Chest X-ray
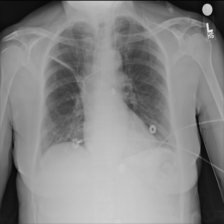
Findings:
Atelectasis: negative
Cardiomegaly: negative
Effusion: negative
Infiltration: negative
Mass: negative
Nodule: negative
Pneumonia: negative
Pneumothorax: negative
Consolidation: negative
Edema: negative
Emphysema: negative
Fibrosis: negative
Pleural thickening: negative
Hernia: negative